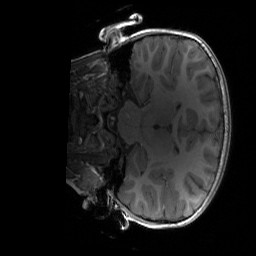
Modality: T1w
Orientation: coronal
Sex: female
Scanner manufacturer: siemens
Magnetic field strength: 3 T
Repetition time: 1.9 s
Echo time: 0.00243 s